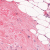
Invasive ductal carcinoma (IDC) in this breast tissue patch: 0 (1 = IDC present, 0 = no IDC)